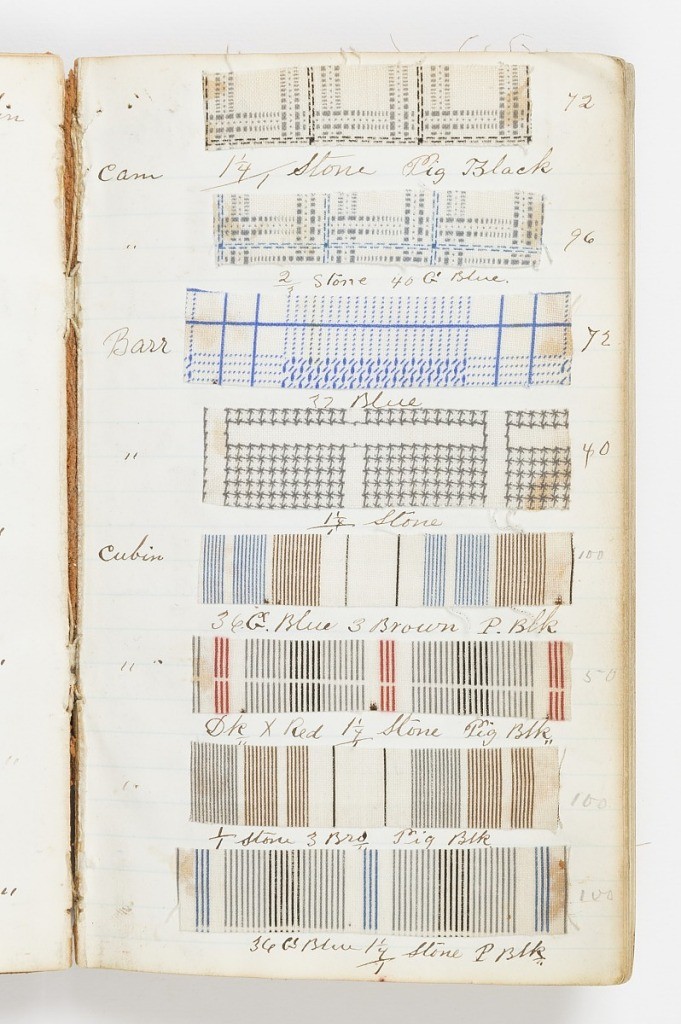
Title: printer's sample book
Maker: Old Pacific Print Works, Lawrence, MA, USA
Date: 1875
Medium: Leather, paper, cotton.
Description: Small notebook with handwritten formulas for dyestuffs for printing textiles. Contains 624 small samples, mostly lawns.